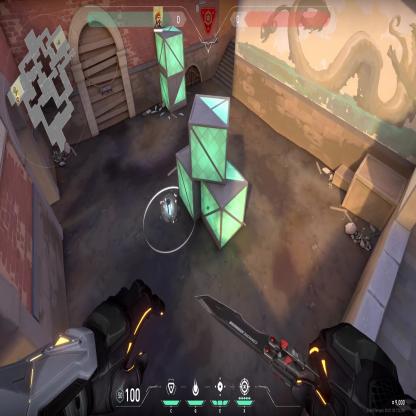
Label: planted spike